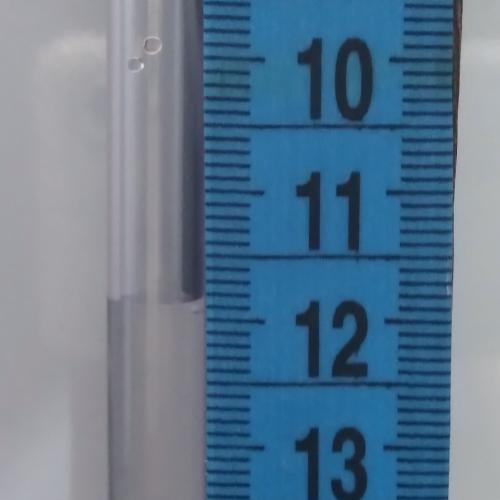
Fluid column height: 11.9 cm